Question: First, please allow me to post a screenshot of the man page of GCC.

The sentence just above the second bundle of demo code confuses me, which is written as "so there is no way the 'else' could belong to the enclosing 'if'." As far as I try to get the idea of the author, the innermost if statement is 'if(b)' and 'foo();'. He intended to refer to if(b) when he said the "enclosing 'if'". But if my guess is right, the demo code should be like this:
'''
{
if(a)
{
if(b)
foo();
}
else
bar();
}
'''
Am I right? The question turns out to be what an "enclosing 'if' " is.
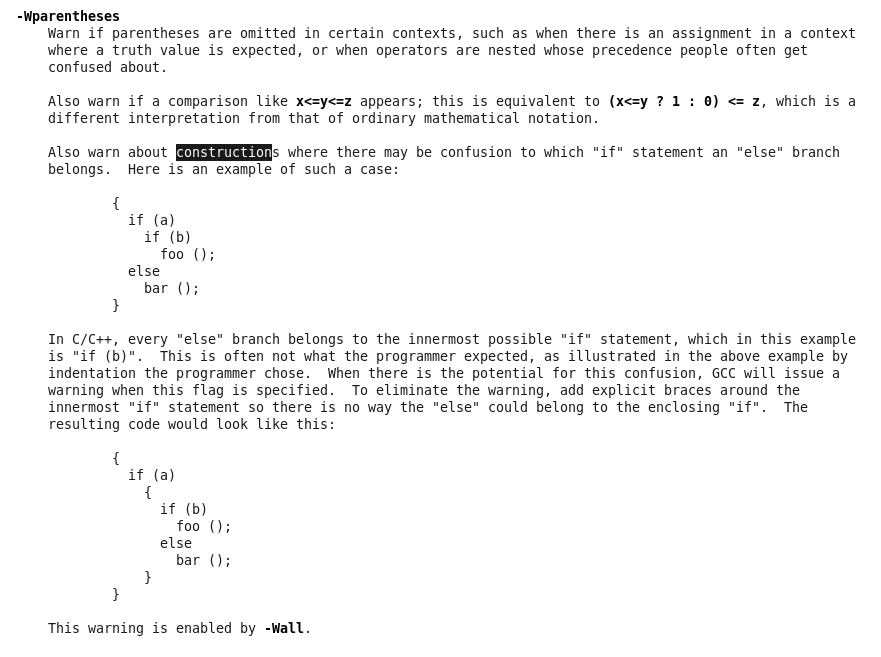
Answer: The "enclosing if" is the 'if' in whose body another ("inner") if is "enclosed".
The sentence that confuses you is correct. The paragraph states, that you should put the parenthesis as shown in the second example to achieve the same result as in the first example (but without a warning from 'gcc').
If you want to have code as it is suggested by the indentation of example 1, your example would be correct.
Now what the sentence means is: In example 1 the 'else' clause belongs to the inner 'if', but this could only be by accident (when the behaviour in your example is desired).
When you write the code as it is in example 2, "there is no way" that you could have intended this.